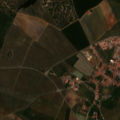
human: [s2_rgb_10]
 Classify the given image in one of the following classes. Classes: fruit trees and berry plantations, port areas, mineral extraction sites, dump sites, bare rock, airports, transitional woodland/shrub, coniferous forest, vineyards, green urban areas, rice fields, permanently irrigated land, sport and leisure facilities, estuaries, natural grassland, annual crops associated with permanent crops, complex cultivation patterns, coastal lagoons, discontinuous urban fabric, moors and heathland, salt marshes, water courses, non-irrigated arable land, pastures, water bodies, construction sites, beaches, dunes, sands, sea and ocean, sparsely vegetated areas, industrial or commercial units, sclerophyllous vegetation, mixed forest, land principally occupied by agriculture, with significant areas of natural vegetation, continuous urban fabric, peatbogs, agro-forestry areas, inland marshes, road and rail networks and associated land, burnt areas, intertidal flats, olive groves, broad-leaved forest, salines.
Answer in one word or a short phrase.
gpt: discontinuous urban fabric, non-irrigated arable land, permanently irrigated land, olive groves, agro-forestry areas